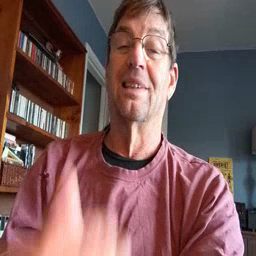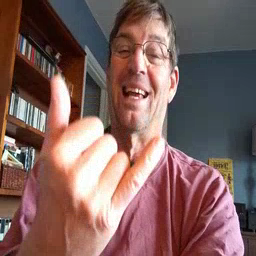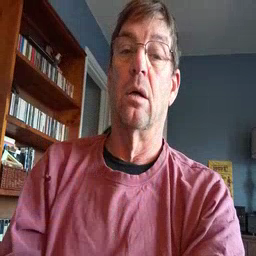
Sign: now